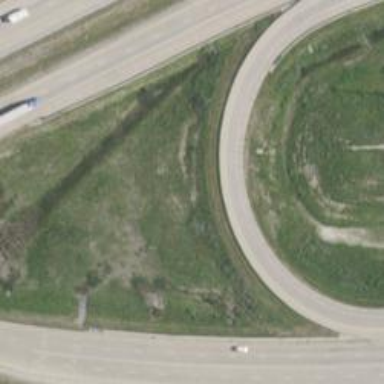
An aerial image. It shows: Onramp at motorway link.